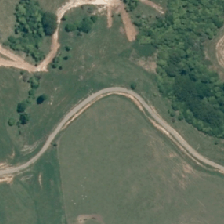
Land cover: low_producing_grassland